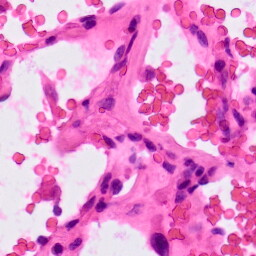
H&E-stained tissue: Lung